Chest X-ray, PA view. Patient: 43 years old, sex F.
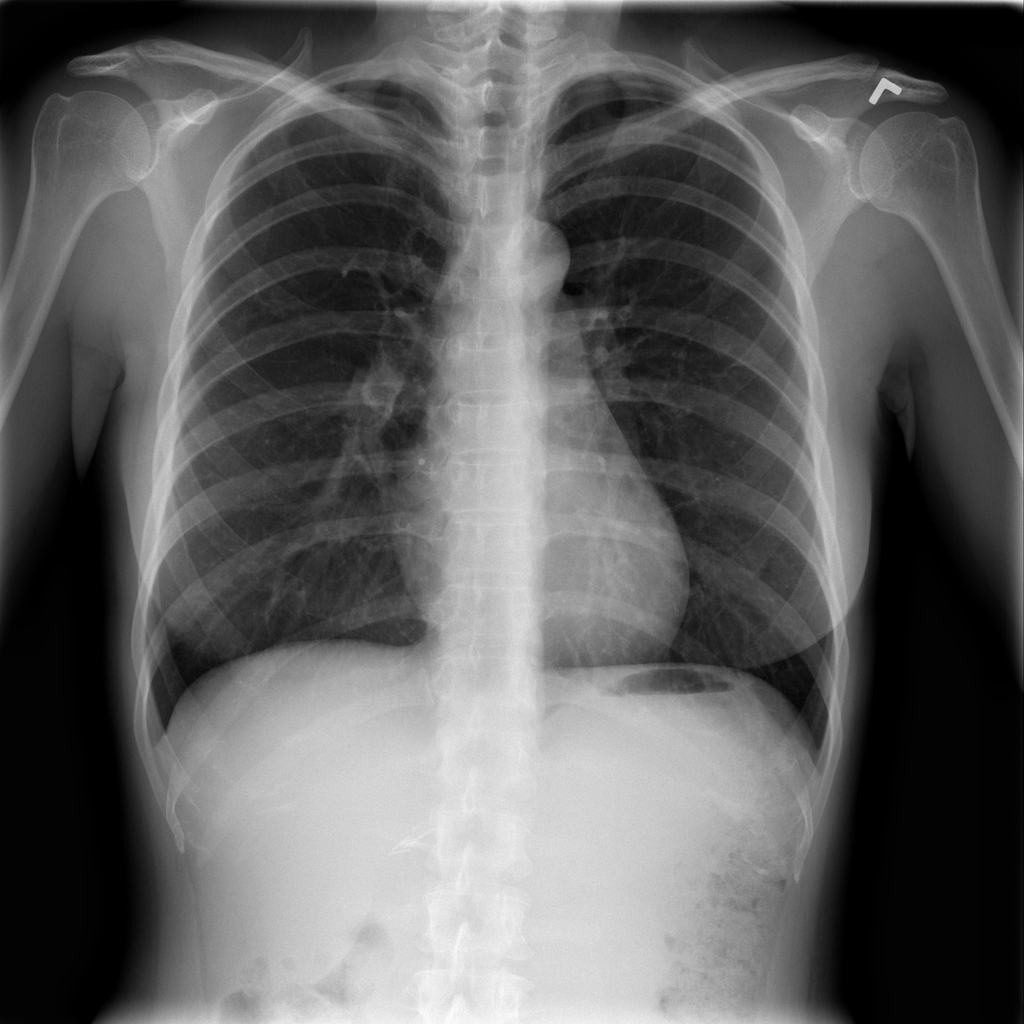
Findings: No Finding